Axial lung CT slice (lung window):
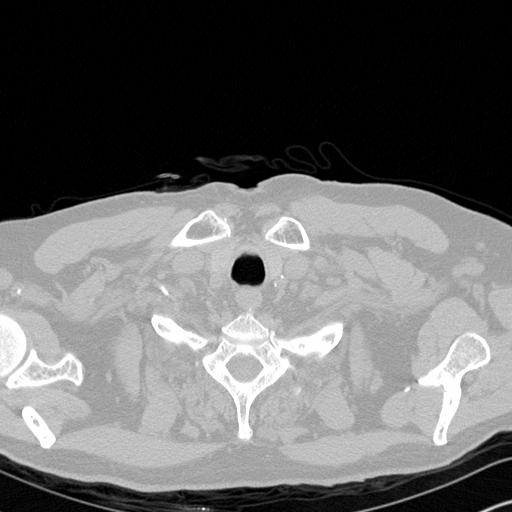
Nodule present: no